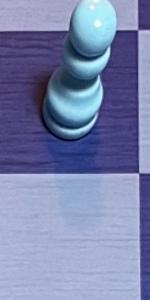
Label: Empty